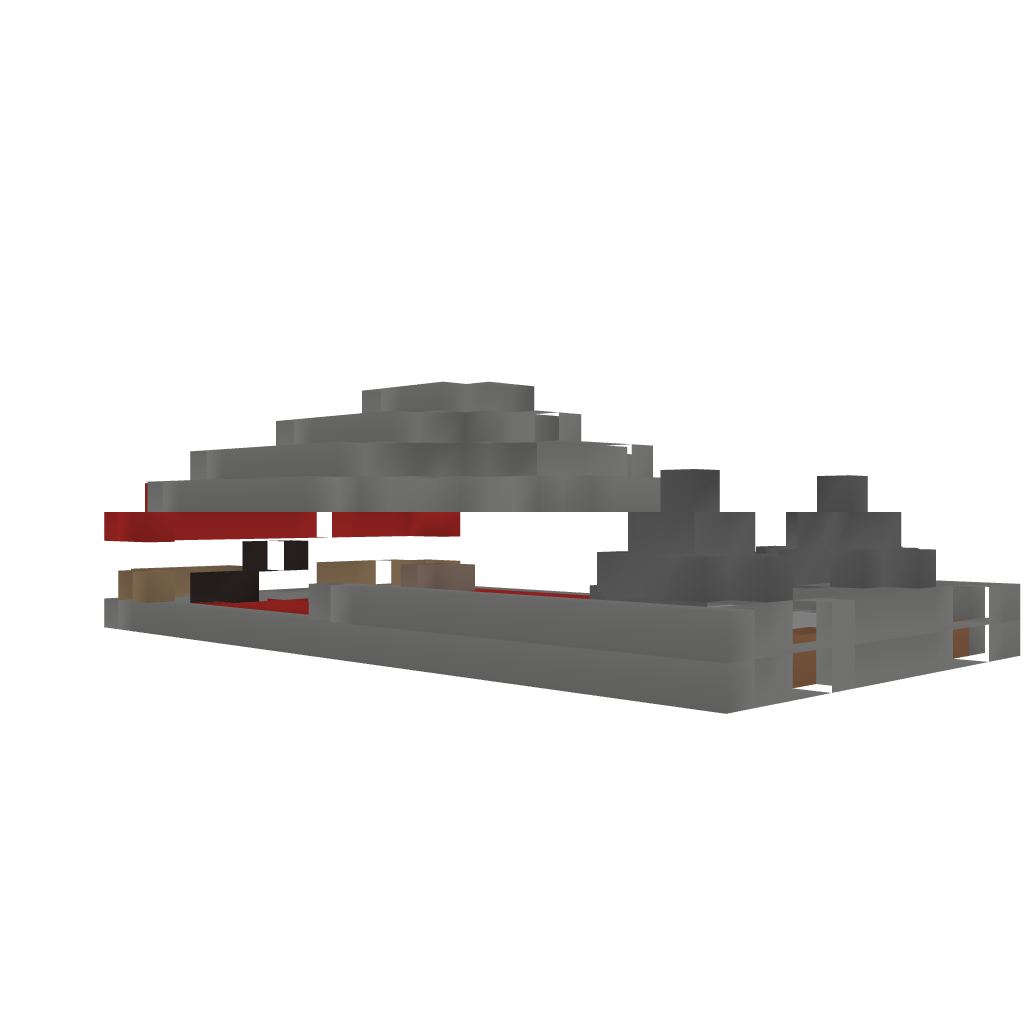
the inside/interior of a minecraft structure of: mansion